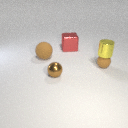
large brown rubber sphere behind small brown metal sphere